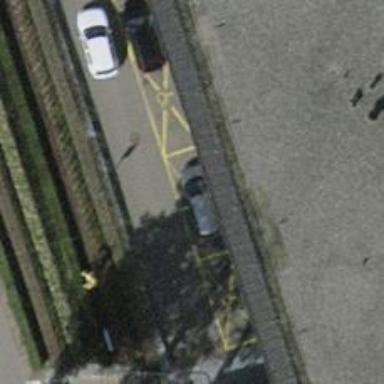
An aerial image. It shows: Disabled parking space.